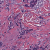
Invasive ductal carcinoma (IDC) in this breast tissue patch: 1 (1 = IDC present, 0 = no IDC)